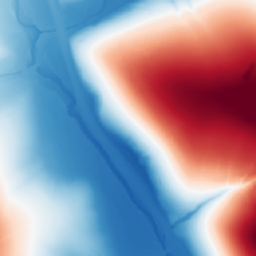
Category: trend_removal
Decomposition family: polynomial
Decomposition parameters: degree: 2
Upsampling method: nearest
Upsampling parameters: scale: 2
Upsampling scale: 2